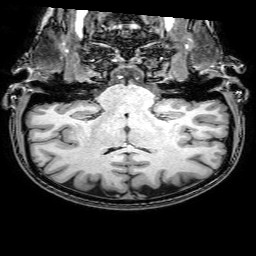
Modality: T1w
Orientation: sagittal
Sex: female
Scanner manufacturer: philips
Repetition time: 0.008083 s
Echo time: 0.0037 s